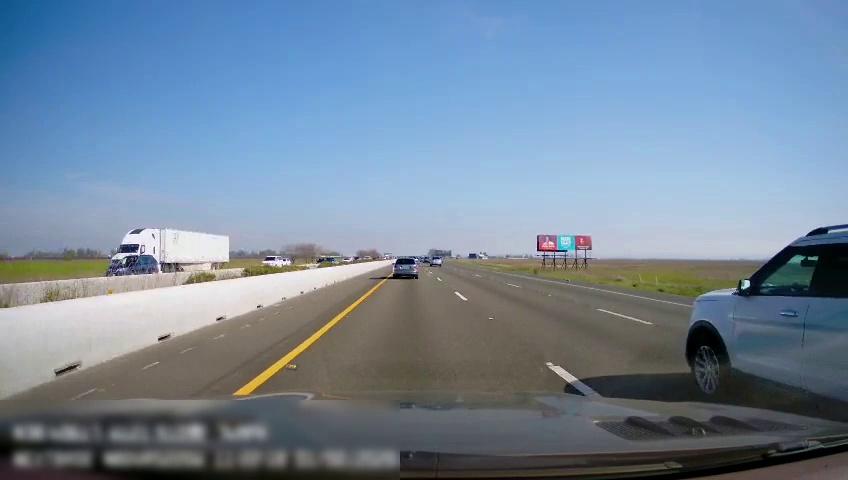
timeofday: Day
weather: Sunny
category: Drivable Space
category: Vehicles | SUV
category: Vehicles | Car
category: Vehicles | Car
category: Vehicles | Truck
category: Vehicles | Car
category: Vehicles | Car
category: Vehicles | SUV
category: Vehicles | Car
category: Lanes | Current Lane
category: Lanes | Alternate Lane
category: Lanes | Current Lane
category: Lanes | Alternate Lane
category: Lanes | Alternate Lane